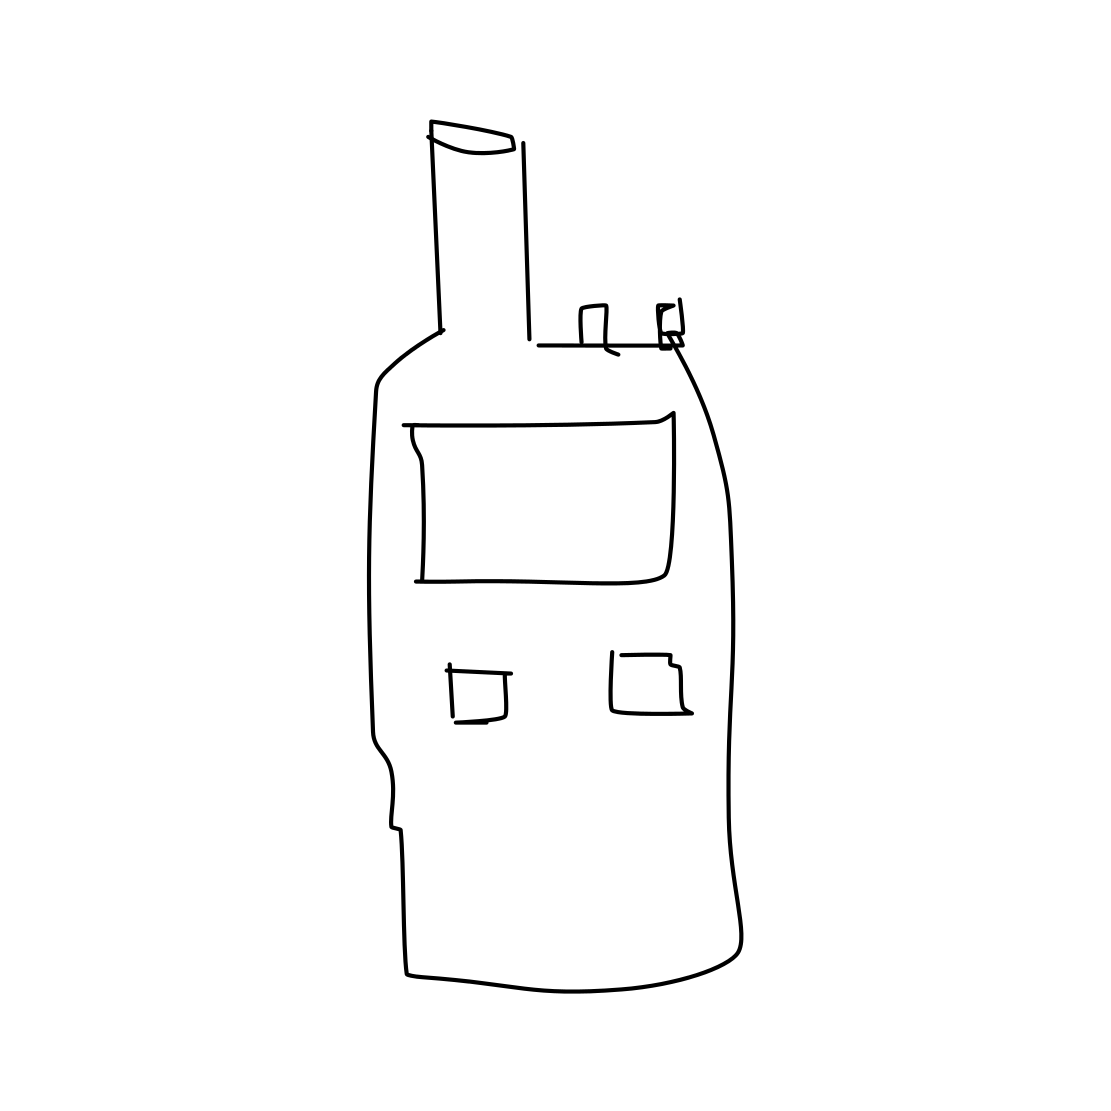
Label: walkie talkie